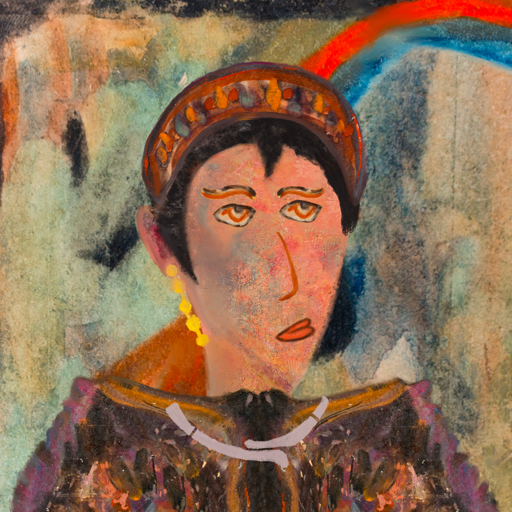
Background: Childish, Head And Neck Side: Irani, Face Side: Experience, Bust: Gypsy_Queen, Hair Side: Roy_Bahadur, Head Accessory: Hypocrite, Second Necklace: Blank, Necklace: Hypocrite_2, Baby: Blank